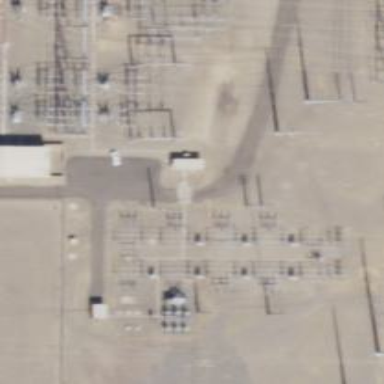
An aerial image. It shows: Switch used for power control.